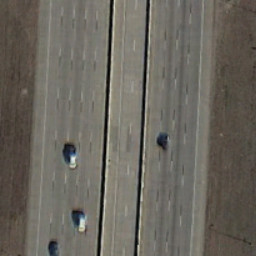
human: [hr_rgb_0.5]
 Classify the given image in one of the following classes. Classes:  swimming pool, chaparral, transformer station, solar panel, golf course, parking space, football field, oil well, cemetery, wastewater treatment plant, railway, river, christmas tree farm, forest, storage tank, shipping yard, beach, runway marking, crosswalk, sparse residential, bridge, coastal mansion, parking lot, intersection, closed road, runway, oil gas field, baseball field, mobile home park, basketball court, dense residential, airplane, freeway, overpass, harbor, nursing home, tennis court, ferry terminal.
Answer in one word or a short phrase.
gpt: freeway